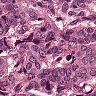
Metastatic tissue present: yes